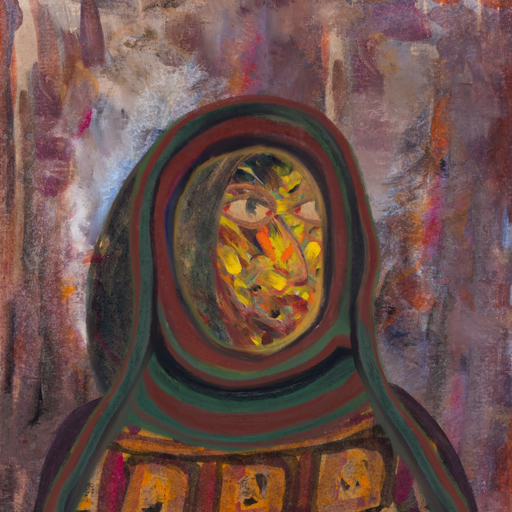
Background: Hypocrite, Head And Neck Side: An_Impression, Face Side: GypsyMother, Bust: Doll, Hair Side: Gypsy_Mother, Head Accessory: After_Raid_Scarf, Second Necklace: Blank, Necklace: Blank, Baby: Blank